Question: Restlet error pages looks like this:

Is there a way to replace Restlet Error pages with custom template and/or redirect to another page (error html pages)?
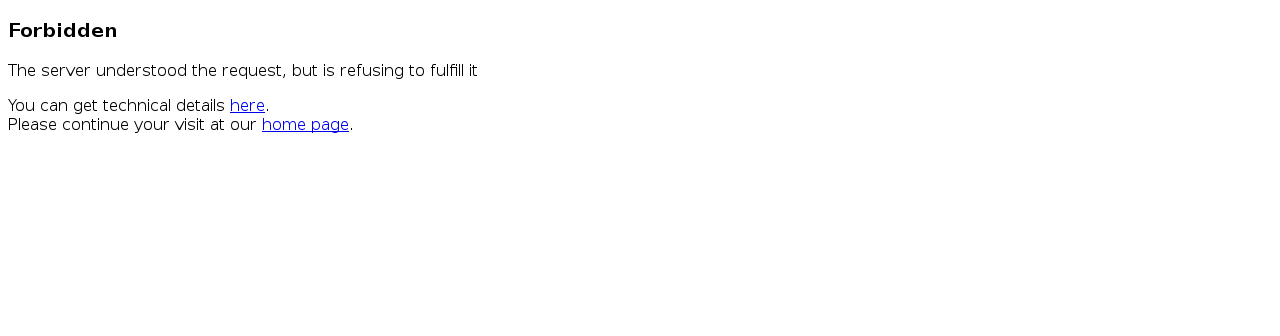
Answer: There are two ways to that:
- -
You can return either custom HTML, text or structured content like JSON leveraging Restlet converters.
This link could give you hints about the way to implement this: <URL>.
Hope this help you.
Thierry